Question: I'm trying to use 'os.system' to use the taskkill command in command prompt. ill gut out the only part im having trouble with:
'''
os.system('taskkill /s %s /u CORP\Administrator /p CLARiiON! /pid AxAuto.exe'%(connection[i]))
'''
The variable 'connection[i]' is just an IP Address of a remote computer on the same network. I can run this command straight from the command prompt locally and just directly input the IP and I know for a fact it will work, But running the command through Python in this format returns "> was unexpected at this time." Am I making a silly formatting mistake in this line of code? the error can be seen below:

I've also been told to use the Subprocess module. i tried the snippet below:
'''
command="taskkill /s %s /u CORP\Administrator /p CLARiiON! /im AxAuto.exe"%(connection[i]))
subprocess.Popen(command, stdout= subprocess.PIPE, stdin = subprocess.PIPE, stderr=subprocess.PIPE)
'''
It doesnt fail in the script but it also doesnt kill the process.
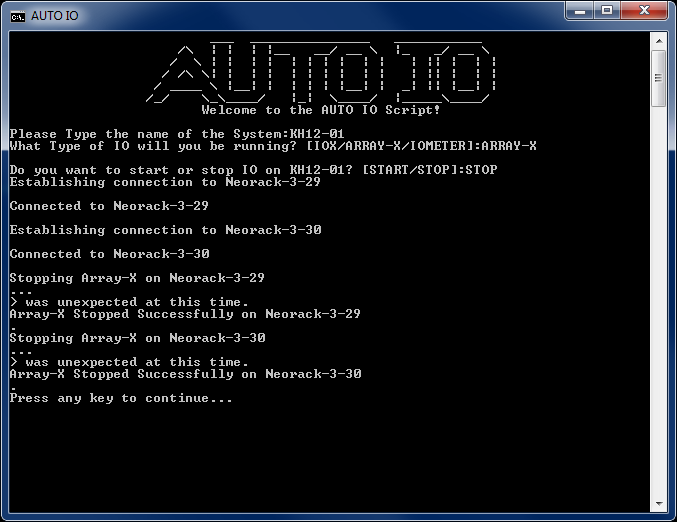
Answer: Try something like the code below:
'''
from subprocess import call
call(['taskkill', '/s', connection[i], '/u', 'CORP\Administrator', '/py',
'CLARiiON!', '/pid', 'AxAuto.exe'])
'''